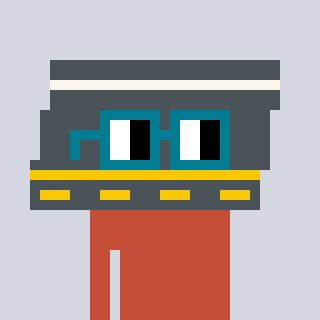
a pixel art character with square dark green glasses, a road-shaped head and a rust-colored body on a cool background